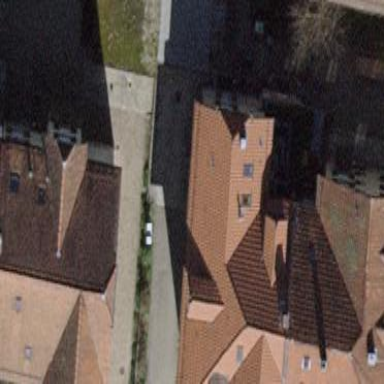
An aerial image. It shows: Apartment building with tile roof.